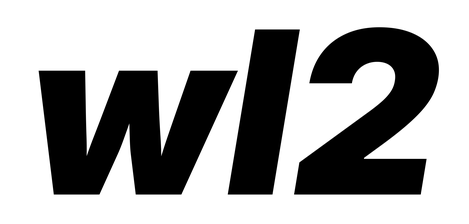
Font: Inter-Italic_Black_Italic